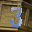
Label: 3